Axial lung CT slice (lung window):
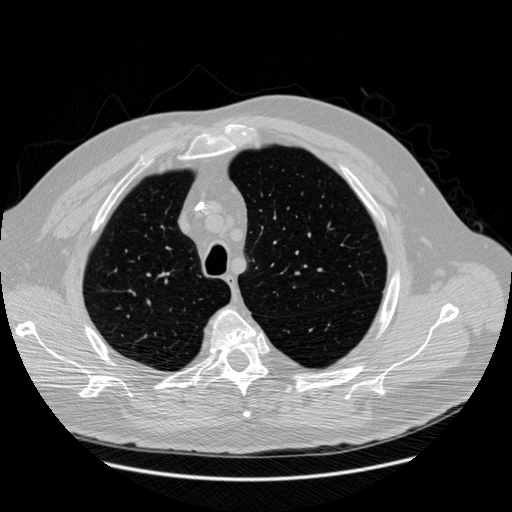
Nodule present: no